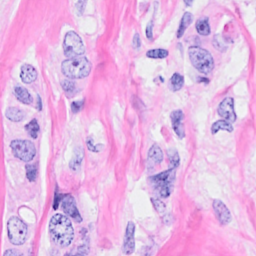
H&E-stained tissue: Breast